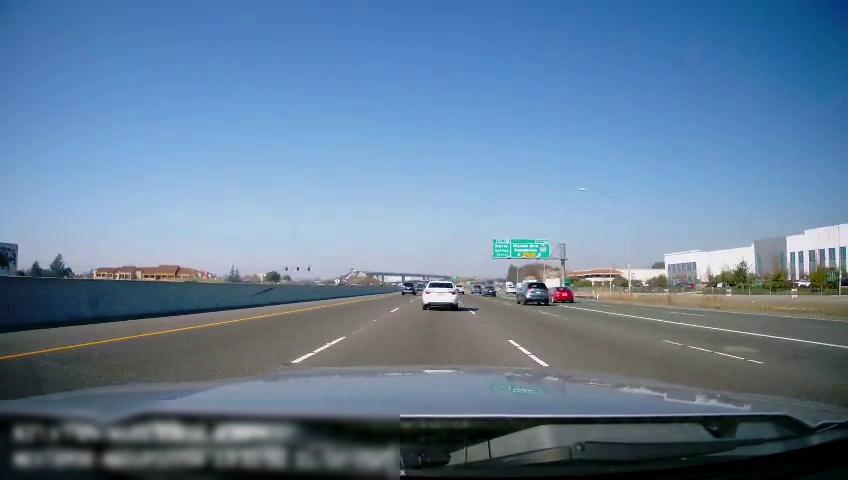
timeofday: Day
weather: Sunny
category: Vehicles | Truck
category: Drivable Space
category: Drivable Space
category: Vehicles | Truck
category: Vehicles | Other LV
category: Vehicles | Car
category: Vehicles | Car
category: Vehicles | SUV
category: Vehicles | Car
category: Vehicles | SUV
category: Vehicles | SUV
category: Vehicles | SUV
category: Vehicles | Car
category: Lanes | Alternate Lane
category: Lanes | Alternate Lane
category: Lanes | Alternate Lane
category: Lanes | Current Lane
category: Lanes | Current Lane
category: Lanes | Alternate Lane
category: Lanes | Alternate Lane
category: Traffic | Signs